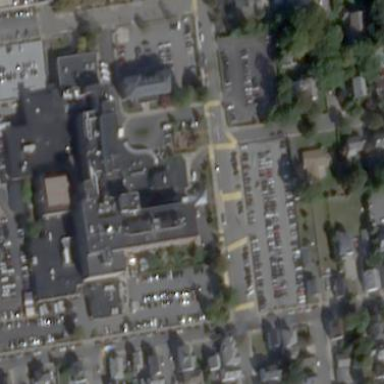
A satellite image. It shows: Hospital.